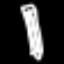
Label: pencil